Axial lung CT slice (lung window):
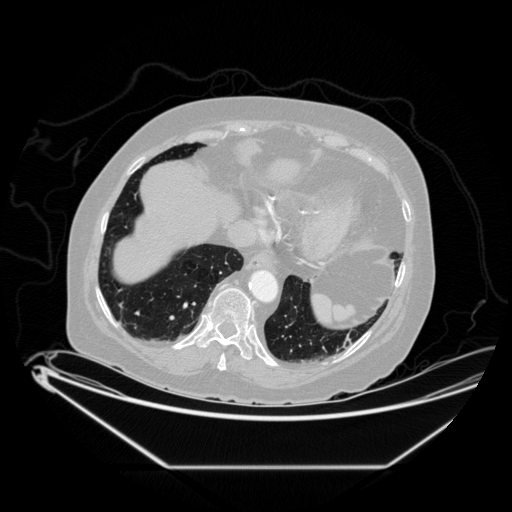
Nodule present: no